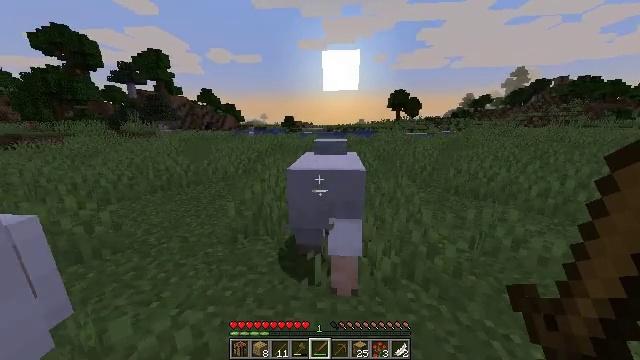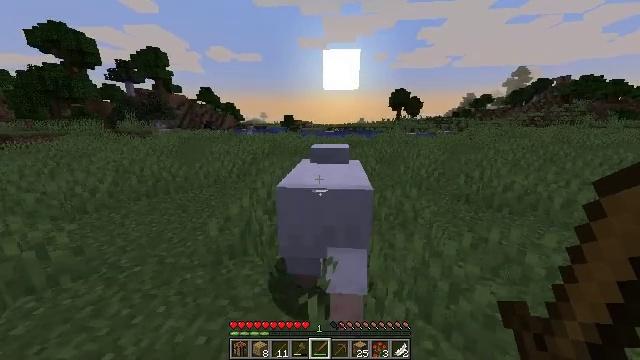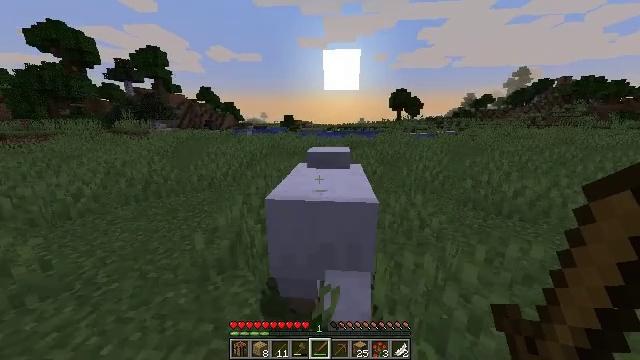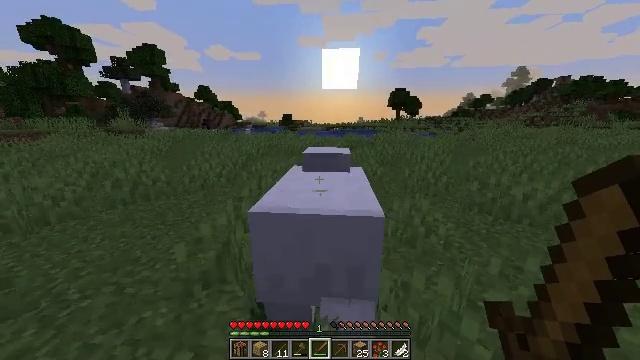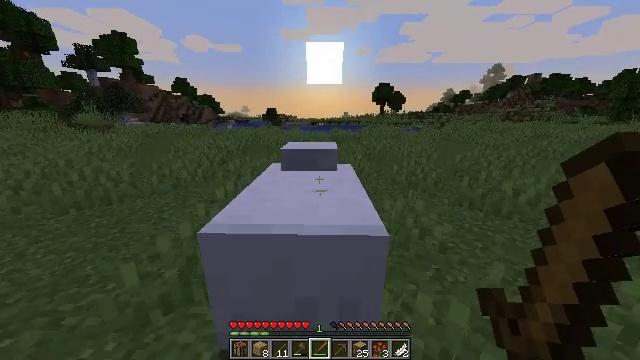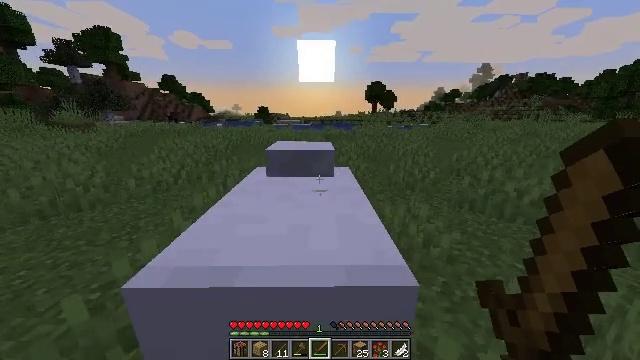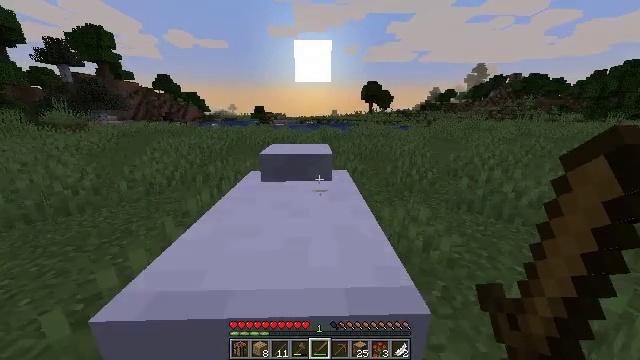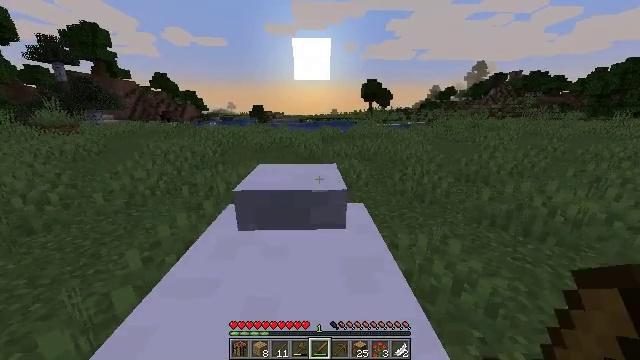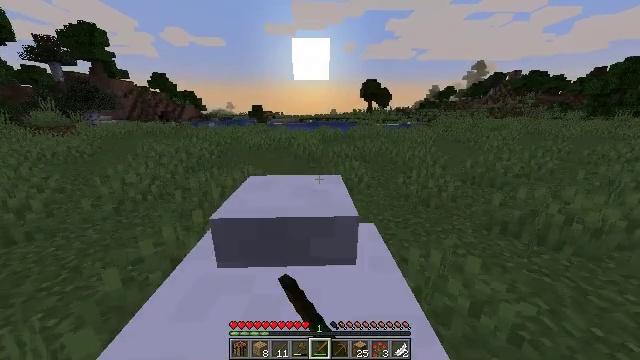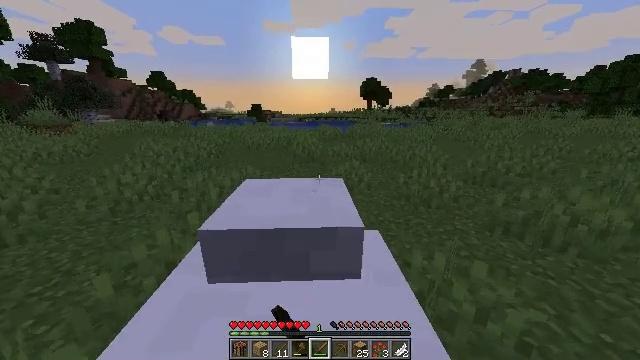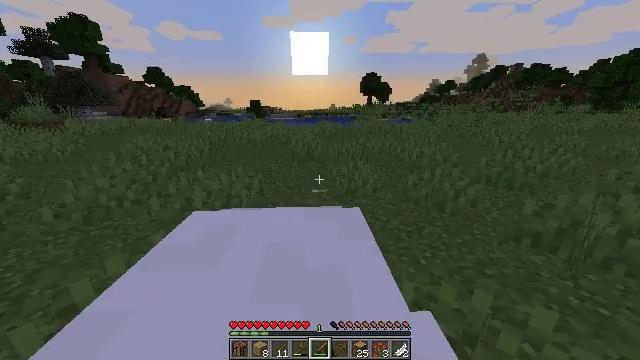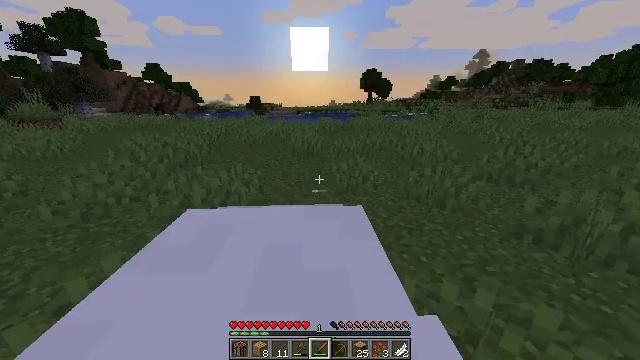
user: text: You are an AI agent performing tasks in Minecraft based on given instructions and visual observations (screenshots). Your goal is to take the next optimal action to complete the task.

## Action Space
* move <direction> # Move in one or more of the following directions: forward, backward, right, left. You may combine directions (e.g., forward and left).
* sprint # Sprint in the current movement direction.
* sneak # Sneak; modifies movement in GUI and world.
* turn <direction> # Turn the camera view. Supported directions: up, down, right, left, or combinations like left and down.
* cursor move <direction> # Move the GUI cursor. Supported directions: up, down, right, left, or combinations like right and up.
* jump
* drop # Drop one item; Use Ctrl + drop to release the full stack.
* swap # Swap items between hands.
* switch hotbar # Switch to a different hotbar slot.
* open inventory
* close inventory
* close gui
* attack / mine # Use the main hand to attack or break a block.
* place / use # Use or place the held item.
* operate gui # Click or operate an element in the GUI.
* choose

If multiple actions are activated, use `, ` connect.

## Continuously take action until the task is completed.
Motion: motion action
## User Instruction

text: Kill mobs.
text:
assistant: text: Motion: move forward, sprint
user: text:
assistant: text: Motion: move forward, sprint
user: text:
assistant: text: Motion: move forward, sprint
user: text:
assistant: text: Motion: move forward, sprint, turn right and down
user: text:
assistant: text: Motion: move forward, sprint, turn right
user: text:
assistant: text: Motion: move forward, sprint
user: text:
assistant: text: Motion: move forward, sprint, attack / mine
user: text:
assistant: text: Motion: move forward, sprint, attack / mine
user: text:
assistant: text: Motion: move forward, sprint, attack / mine
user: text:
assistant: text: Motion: move forward, sprint, turn down
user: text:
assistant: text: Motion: move forward, sprint
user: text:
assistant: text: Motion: sprint